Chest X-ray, PA view. Patient: 69 years old, sex F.
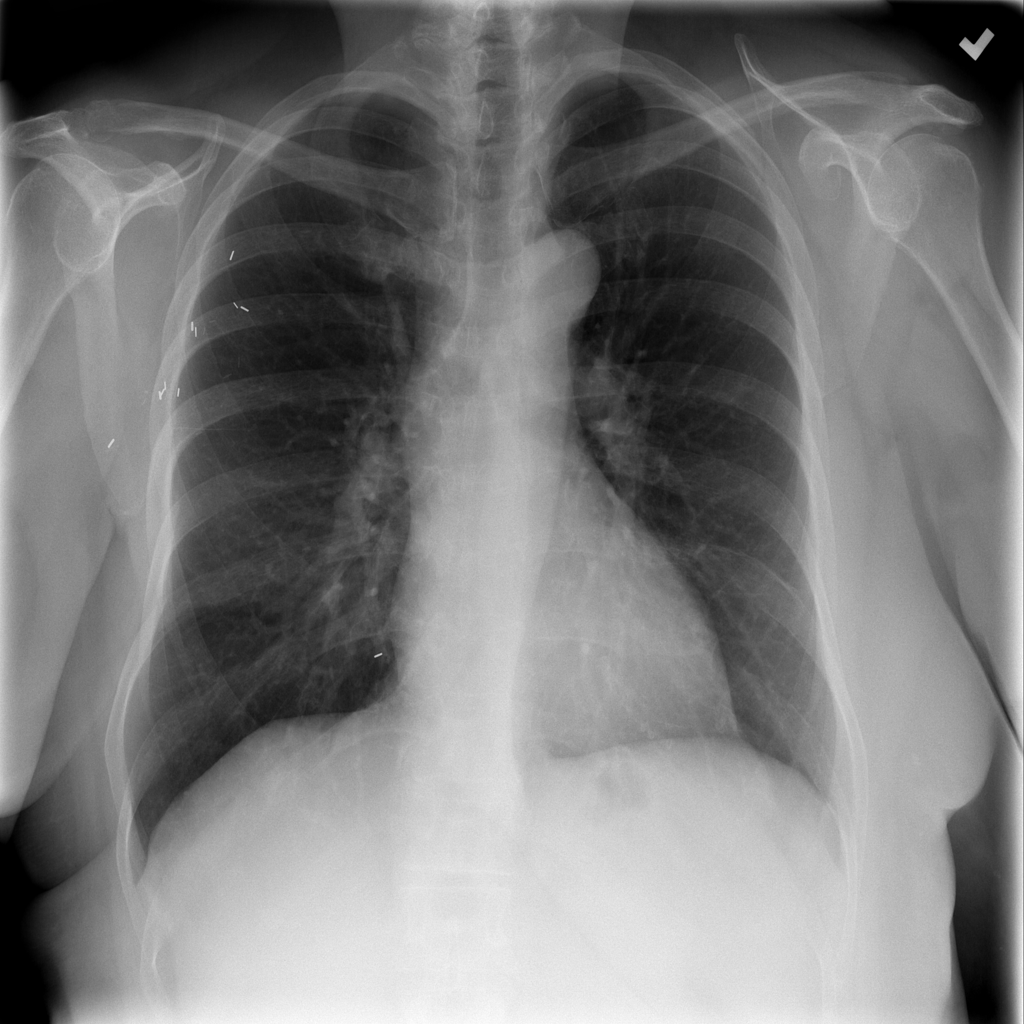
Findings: No Finding